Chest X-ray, PA view. Patient: 63 years old, sex F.
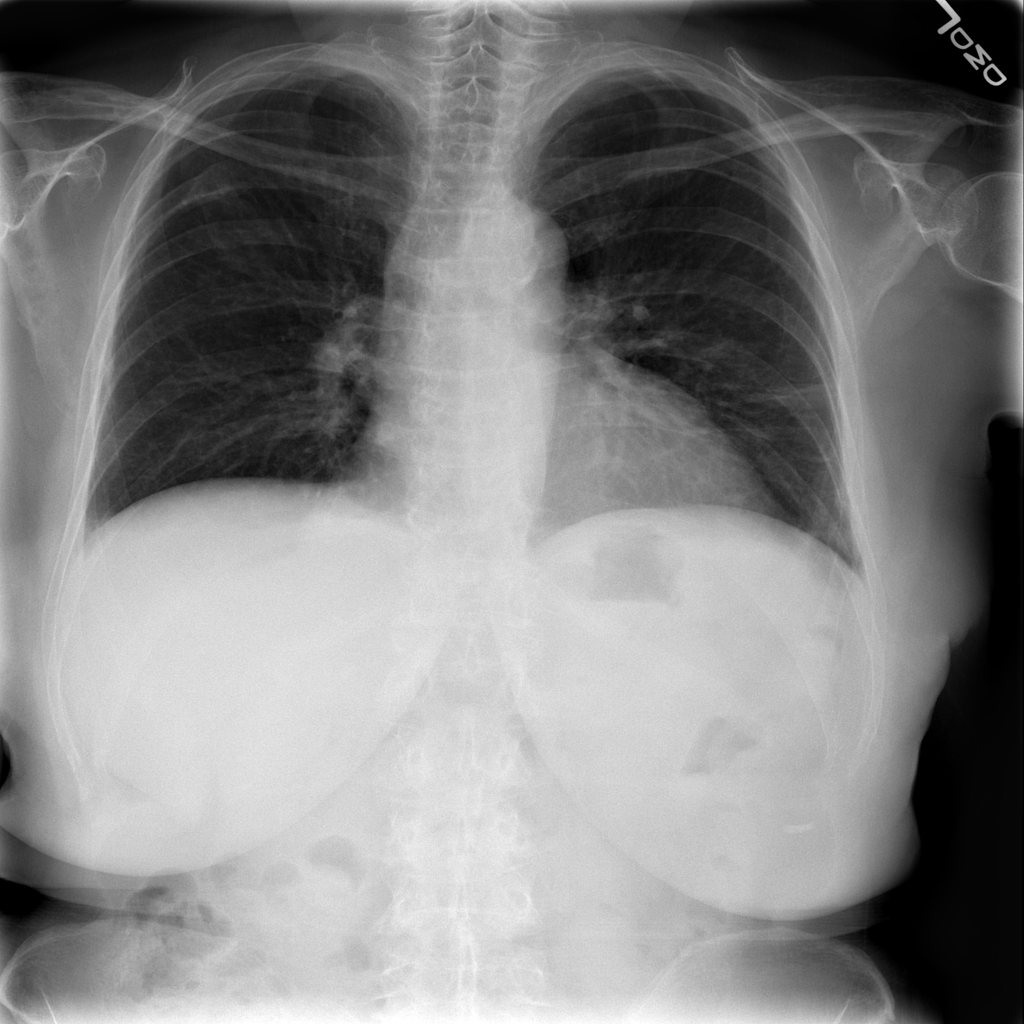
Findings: Atelectasis, Cardiomegaly, Effusion